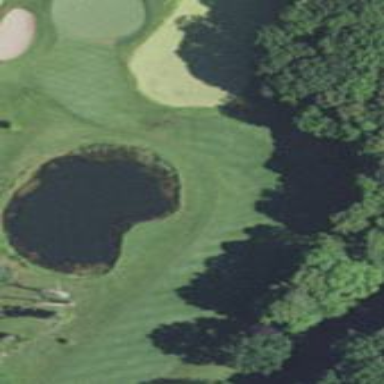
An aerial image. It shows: Water hazard in golf course. The hazard is natural water feature.